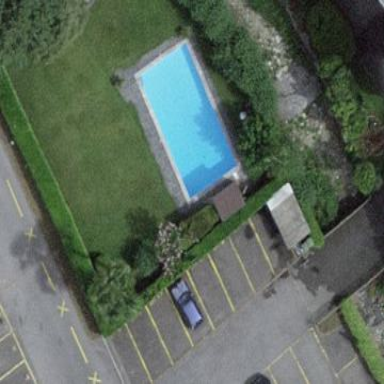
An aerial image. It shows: Outdoor swimming pool in leisure land area.